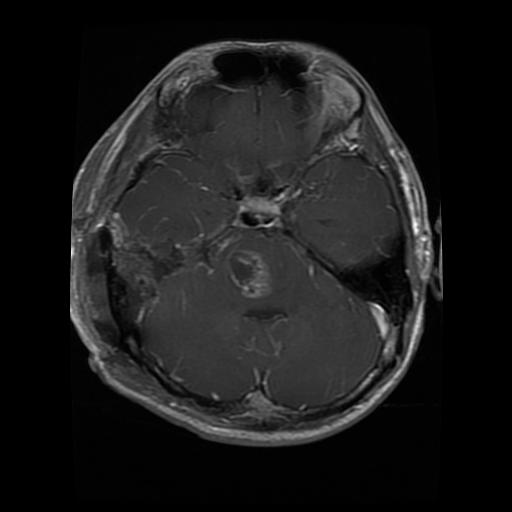
Label: glioma